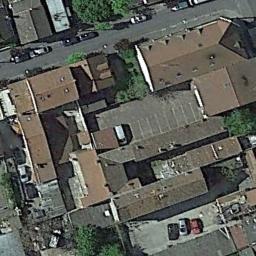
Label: dense_residential